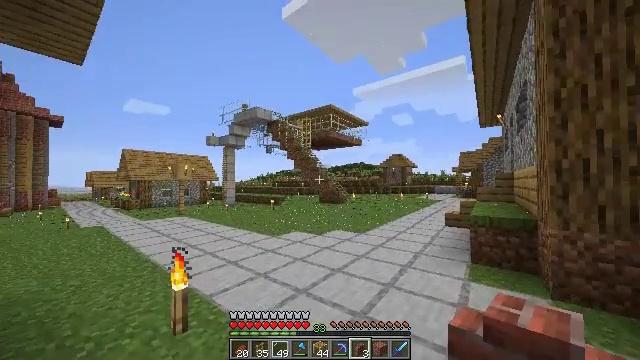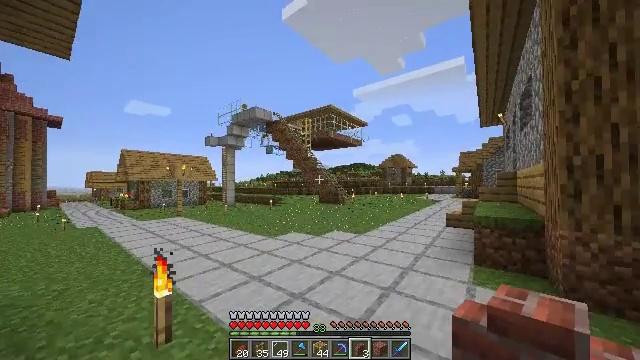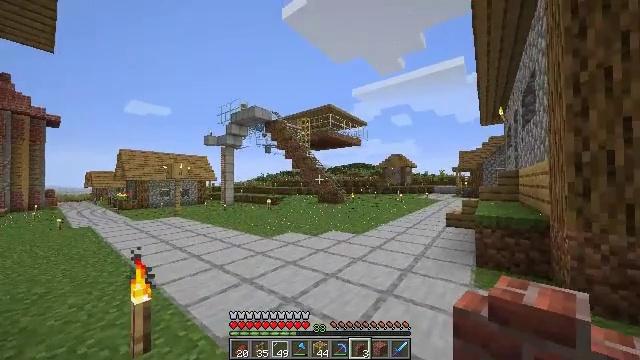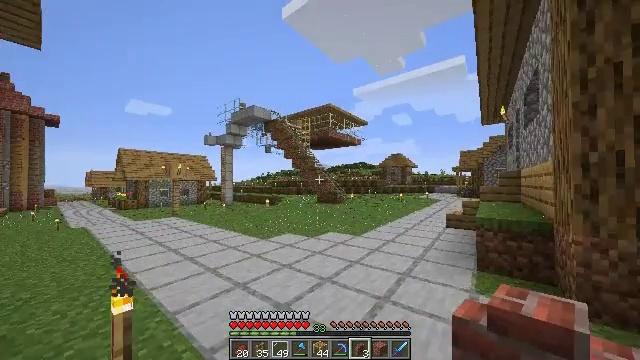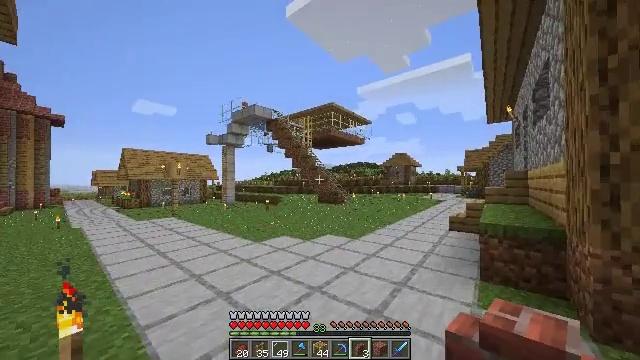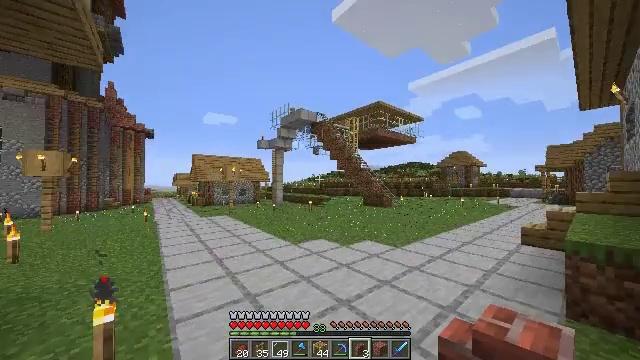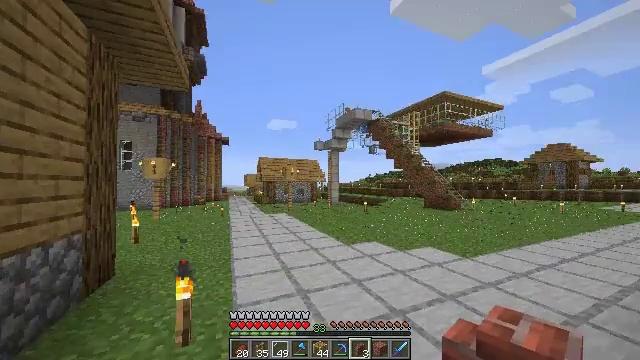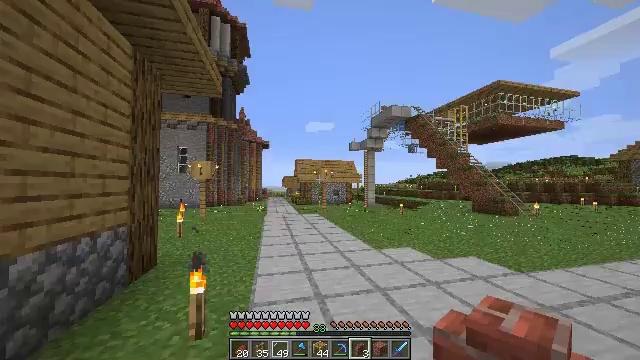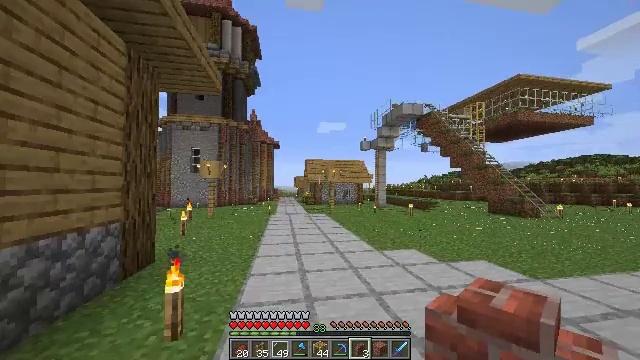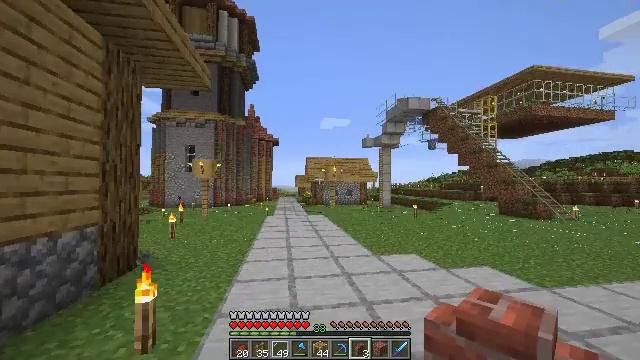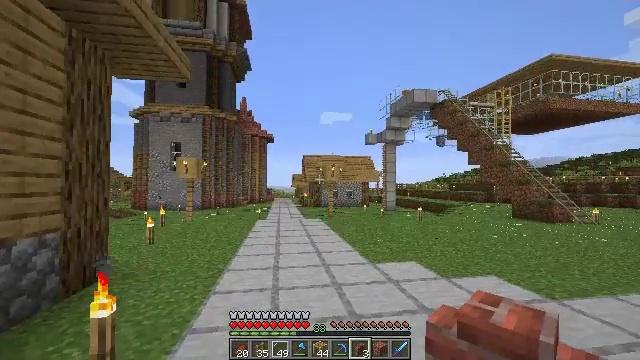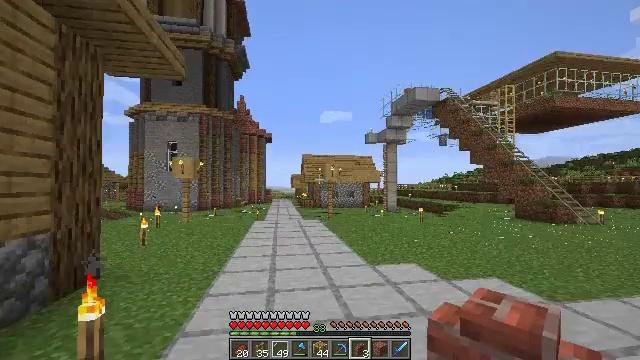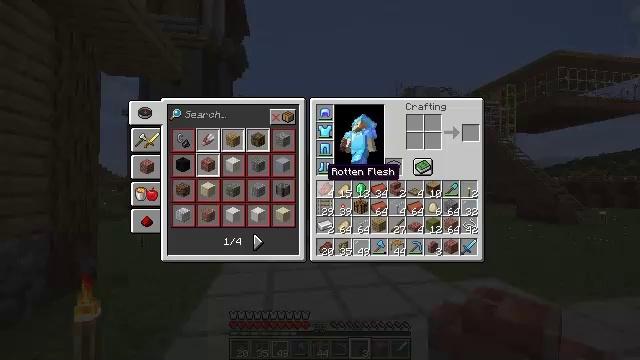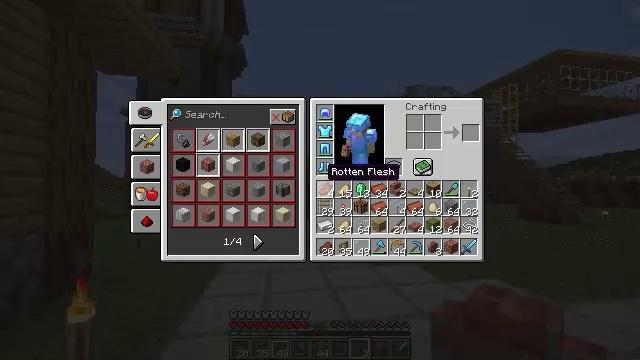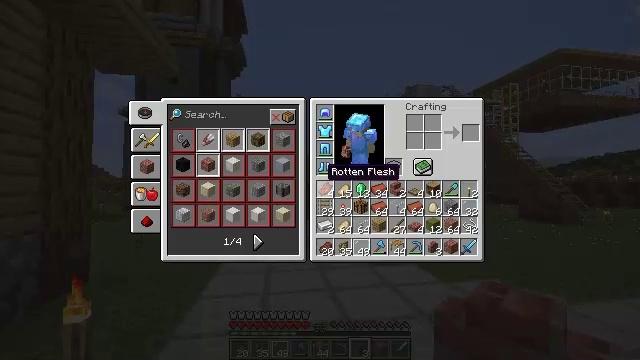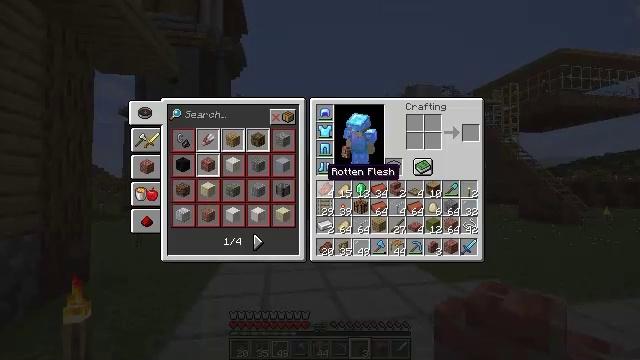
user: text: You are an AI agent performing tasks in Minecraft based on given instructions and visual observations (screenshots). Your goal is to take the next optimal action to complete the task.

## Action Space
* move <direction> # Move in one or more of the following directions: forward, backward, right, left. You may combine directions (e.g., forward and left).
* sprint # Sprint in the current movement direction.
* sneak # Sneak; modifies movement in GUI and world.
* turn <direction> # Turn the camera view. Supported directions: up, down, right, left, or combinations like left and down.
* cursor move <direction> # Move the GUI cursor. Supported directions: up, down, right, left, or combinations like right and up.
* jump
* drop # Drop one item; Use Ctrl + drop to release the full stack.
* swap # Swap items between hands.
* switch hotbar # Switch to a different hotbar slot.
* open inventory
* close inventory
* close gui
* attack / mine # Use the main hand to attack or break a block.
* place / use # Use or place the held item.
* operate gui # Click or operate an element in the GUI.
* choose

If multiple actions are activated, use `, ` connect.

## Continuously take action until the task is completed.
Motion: motion action
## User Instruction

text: Smelt clay in the furnace to obtain bricks.
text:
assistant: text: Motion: move forward and move right
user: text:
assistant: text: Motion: move forward and move right
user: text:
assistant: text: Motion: move forward and move right
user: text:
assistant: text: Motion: move forward and move right, turn left
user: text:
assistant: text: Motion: move forward and move right, turn left
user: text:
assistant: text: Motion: move forward and move right, turn left
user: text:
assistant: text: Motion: move forward and move right, turn left
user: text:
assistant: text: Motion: move right, turn left
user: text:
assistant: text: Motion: move right
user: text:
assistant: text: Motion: no_op
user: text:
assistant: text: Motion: no_op
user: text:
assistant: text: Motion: open inventory
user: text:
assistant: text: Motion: open inventory
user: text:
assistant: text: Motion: open inventory
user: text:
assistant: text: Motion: open inventory
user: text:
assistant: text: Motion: no_op
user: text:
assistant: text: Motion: cursor move right
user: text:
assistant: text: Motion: cursor move right
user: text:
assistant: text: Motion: cursor move right
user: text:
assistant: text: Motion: cursor move right
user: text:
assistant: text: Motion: no_op
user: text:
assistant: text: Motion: no_op
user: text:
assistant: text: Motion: cursor move left
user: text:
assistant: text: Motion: cursor move left
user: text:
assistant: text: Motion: no_op
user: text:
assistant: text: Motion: no_op
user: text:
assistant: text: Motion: cursor move right and down
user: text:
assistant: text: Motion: cursor move right
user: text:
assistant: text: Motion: no_op
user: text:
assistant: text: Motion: no_op